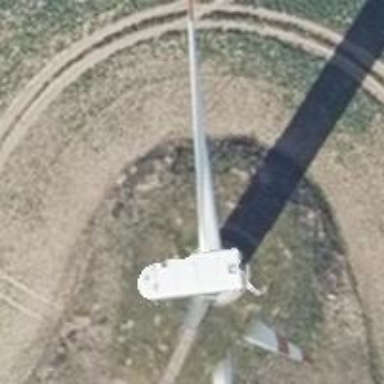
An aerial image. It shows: Wind generator powered by horizontal axis wind turbine.